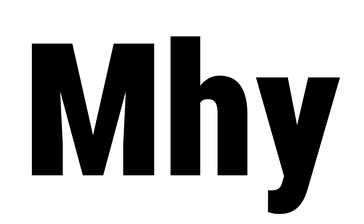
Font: Roboto_Condensed_Black